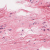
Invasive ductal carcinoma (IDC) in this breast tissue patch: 0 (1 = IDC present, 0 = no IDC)